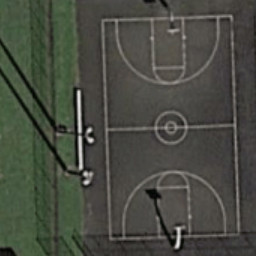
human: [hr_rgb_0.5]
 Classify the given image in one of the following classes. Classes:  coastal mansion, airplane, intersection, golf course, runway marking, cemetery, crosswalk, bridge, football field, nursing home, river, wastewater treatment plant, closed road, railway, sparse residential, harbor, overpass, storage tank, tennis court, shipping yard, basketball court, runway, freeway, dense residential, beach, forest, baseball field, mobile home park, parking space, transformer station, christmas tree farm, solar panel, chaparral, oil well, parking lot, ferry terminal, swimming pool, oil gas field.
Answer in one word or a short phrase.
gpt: basketball court